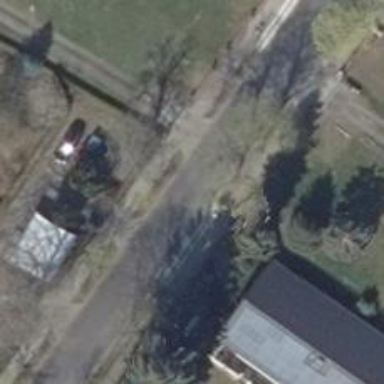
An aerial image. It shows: Residential road with asphalt surface. There are separate sidewalks on both sides of the road.